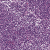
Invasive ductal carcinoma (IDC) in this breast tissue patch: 1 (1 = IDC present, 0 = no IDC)